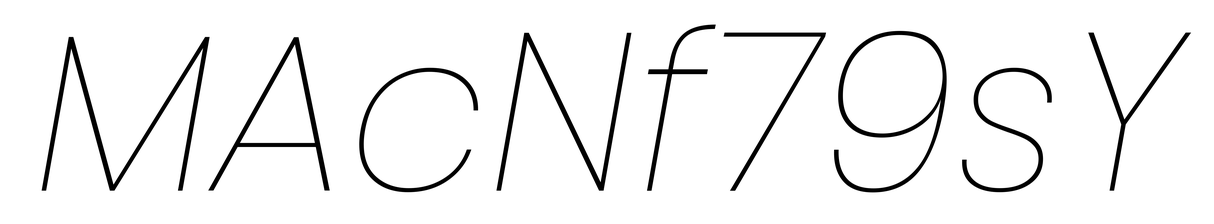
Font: Poppins-ThinItalic